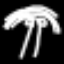
Label: palm tree